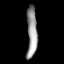
Tissue: prostate
Cell type: T cells
Senescence score: 0.7478
Nuclear area (px): 509
Mean DAPI intensity: 152.774